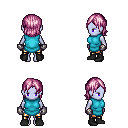
a pixel art fantasy rpg character, female body template, dark elf, purple skin, teal tunic, gold greaves, pink long bangs hairstyle, metal gloves, black shoes, four views (front, back, left, right), 2x2 character sprite sheet, small pixel art, hard edges, no anti-aliasing